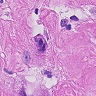
Metastatic tissue present: yes